Question: So I have a project that depends on a snapshot version of another project. The dependency is:
'''
<dependency>
<groupId>org.oop</groupId>
<artifactId>oop</artifactId>
<version>0.9.9-SNAPSHOT</version>
</dependency>
'''
For the oop project, I did do a 'mvn clean deploy', so the snapshot version should be somewhere in the maven central repository. But when I do a mvn clean install, the snapshot dependency above cannot be resolved and I get this:
Missing:
1) org.oop:oop:jar:0.9.9-SNAPSHOT
Try downloading the file manually from the project website.
Then, install it using the command:
mvn install:install-file -DgroupId=org.oop -DartifactId=oop -Dversion=0.9.9-SNAPSHOT -Dpackaging=jar -Dfile=/path/to/file
Alternatively, if you host your own repository you can deploy the file there:
mvn deploy:deploy-file -DgroupId=org.oop -DartifactId=oop -Dversion=0.9.9-SNAPSHOT -Dpackaging=jar -Dfile=/path/to/file -Durl=[url] -DrepositoryId=[id]
I must be missing something here.
On my settings.xml I have:
'''
<server>
<id>sonatype-nexus-snapshots</id>
<username>XXXXXX</username>
<password>XXXXXX</password>
</server>
<server>
<id>sonatype-nexus-staging</id>
<username>XXXXXX</username>
<password>XXXXXX</password>
</server>
'''
EDIT2:

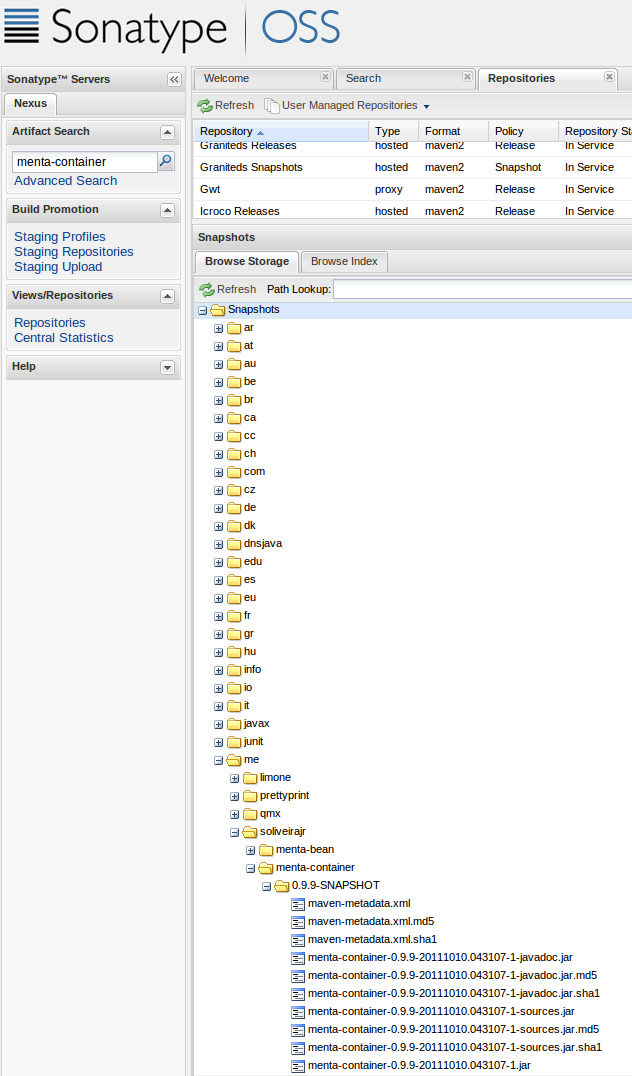
Answer: Just add this to your ~/.m2/settings.xml:
'''
<profiles>
<profile>
<id>allow-snapshots</id>
<activation><activeByDefault>true</activeByDefault></activation>
<repositories>
<repository>
<id>snapshots-repo</id>
<url>https://oss.sonatype.org/content/repositories/snapshots</url>
<releases><enabled>false</enabled></releases>
<snapshots><enabled>true</enabled></snapshots>
</repository>
</repositories>
</profile>
</profiles>
'''